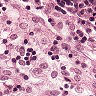
Metastatic tissue present: no